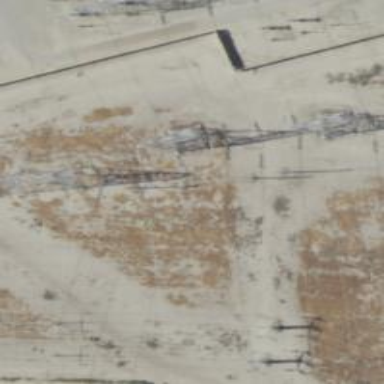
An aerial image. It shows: Power tower.